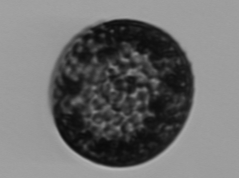
Label: Coscinodiscus